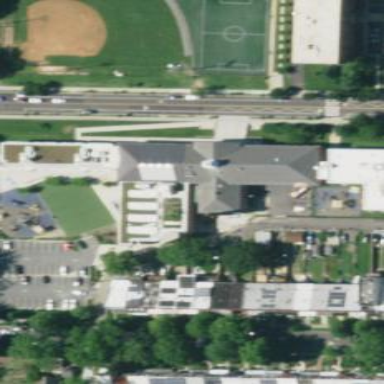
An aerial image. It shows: School building.